Field crop: maize
Growth stage: 2
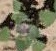
Species: chenopodium